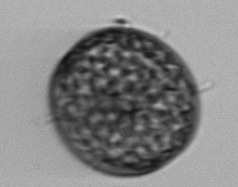
Label: Thalassiosira